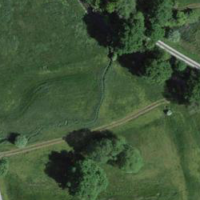
EUNIS habitat code: 24
Species observed at this site:
Pseudochorthippus parallelus